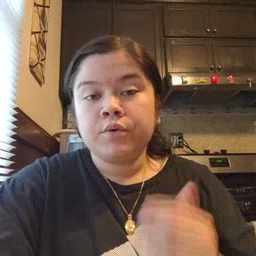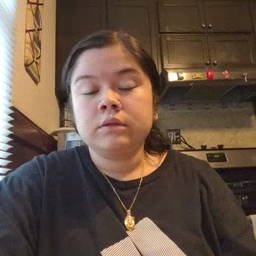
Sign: better